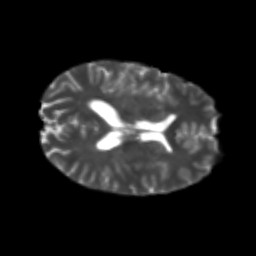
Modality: T2w
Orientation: axial
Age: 24
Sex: male
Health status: healthy
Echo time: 0.074 s